Question: This is driving me crazy...
With this simple code I keep getting file not found on my ipad device...
'''
NSFileManager *filemgr;
filemgr = [NSFileManager defaultManager];
if ([filemgr fileExistsAtPath: @"scoreCards.dgs" ] == YES)
NSLog (@"File exists");
else
NSLog (@"File not found");
'''

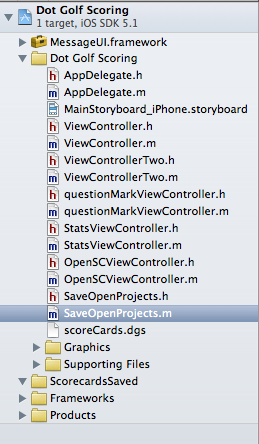
Answer: You need to get the resource file path using 'pathForResource:ofType:' method of 'NSBundle' class.
'''
NSString *path = [[NSBundle mainBundle] pathForResource:@"scoreCards" ofType:@"dgs"];
if ([filemgr fileExistsAtPath:path ] == YES) {}
'''